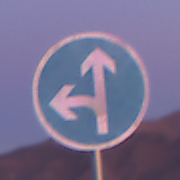
Verkehrszeichen: VorgeschriebeneFahrtrichtungGeradeausOderLinks
Umgebung: Outdoor, Nature
Tageszeit: Dawn
Wetter: PartlyCloudy
Licht: Natural
Jahreszeit: NotSpecified
Kontrast: MediumContrast